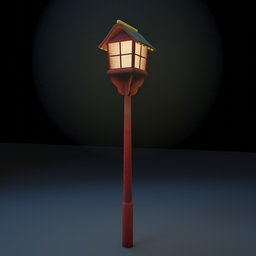
Label: lighting